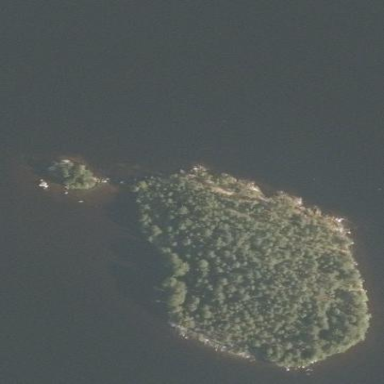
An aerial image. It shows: Image showing island.